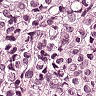
Metastatic tissue present: yes